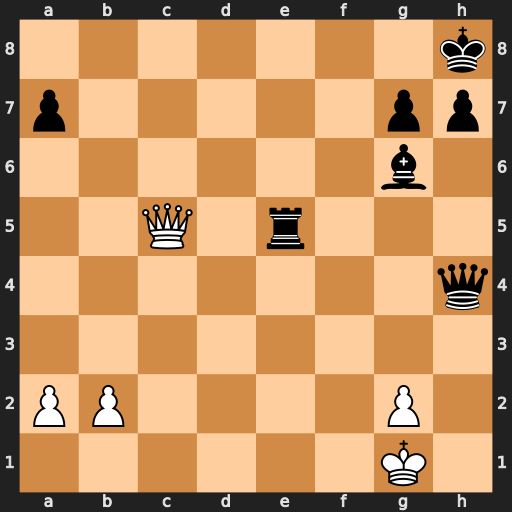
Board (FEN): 7k/p5pp/6b1/2Q1r3/7q/8/PP4P1/6K1
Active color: w
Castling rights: -
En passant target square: -
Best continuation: Qf8#